九年级 · 度量几何学
《九章算术》是我国古代数学成就的杰出代表, 其中《方田》章给出计算弧田面积所用公式为: 弧田面积 $=\frac{1}{2}$ (弦 $\times$ 矢 + 矢 $\left.^{2}\right)$, 弧田 (如图)是

由圆弧和其所对的弦所围成, 公式中 “弦” 指圆弧所对弦长 $A B$, “矢”等于半径长与圆心 $O$ 到弦的距离之差. 在如图所示的弧田中, “弦” 为 8 , “矢” 为 3 , 则 $\cos \angle O A B=(\quad)$
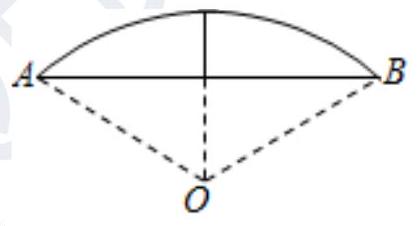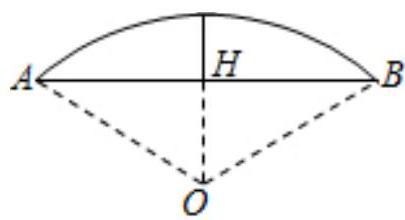
A. $\frac{3}{5}$
B. $\frac{24}{25}$
C. $\frac{4}{5}$
D. $\frac{12}{25}$
答案: B
解析: 如图, 作 $O H \perp A B$ 于 $H$.

由题意: $A B=8, O A-O H=3$,

$\because O H \perp A B$,

$\therefore A H=B H=4$,

$\because A H^{2}+O H^{2}=O A^{2}$

$\therefore 4^{2}=(O A+O H)(O A-O H)$,

$\therefore O A+O H=\frac{16}{3}$,

$\therefore O A=\frac{25}{6}, O H=\frac{7}{6}$,

$\therefore \cos \angle O A B=\frac{A H}{O A}=\frac{4}{\frac{25}{6}}=\frac{24}{25}$,

故选: $B$.